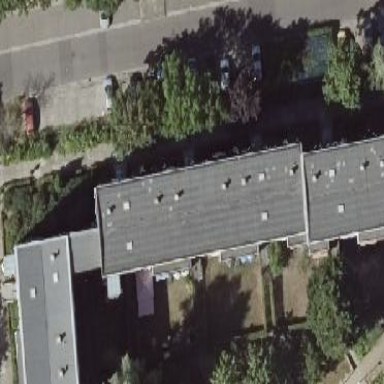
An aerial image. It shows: Apartment building with flat roof.